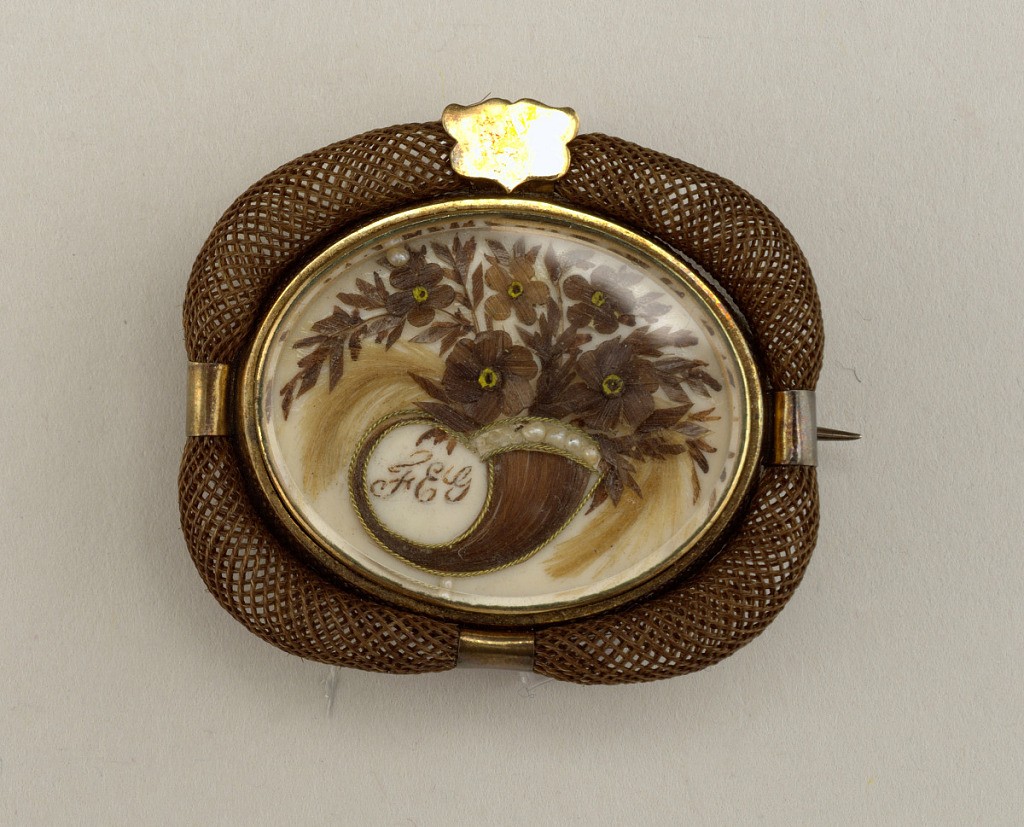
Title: brooch
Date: ca. 1837
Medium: hair, gold, ivory, seed pearls, pailettes
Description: Framed gold oval showing horn-of-plenty made of hair, seed pearls and pailettes and the initials "FEG".  Surrounded by tightly woven brown human hair.